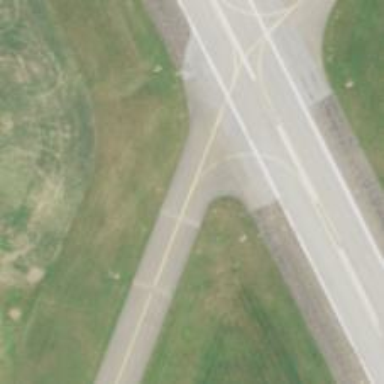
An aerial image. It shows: Image of taxiway at airport.